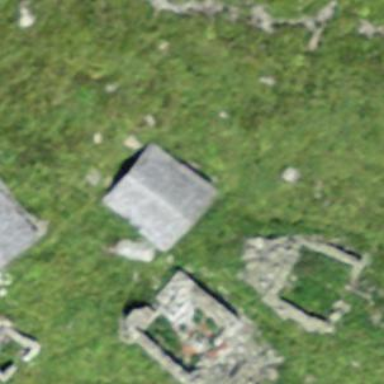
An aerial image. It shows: Hut.